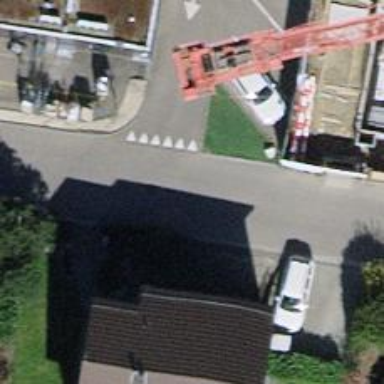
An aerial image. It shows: Bollard barrier.